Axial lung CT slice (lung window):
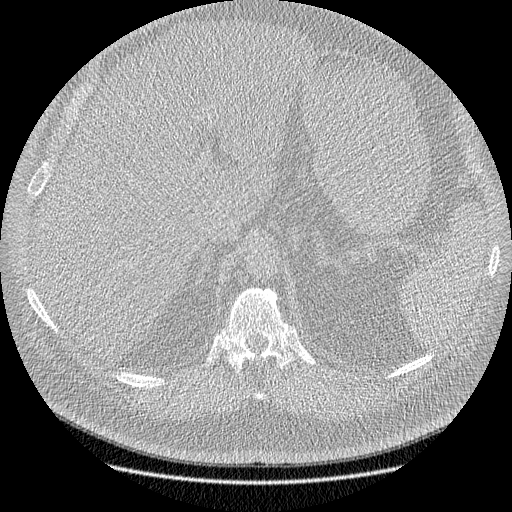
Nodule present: no